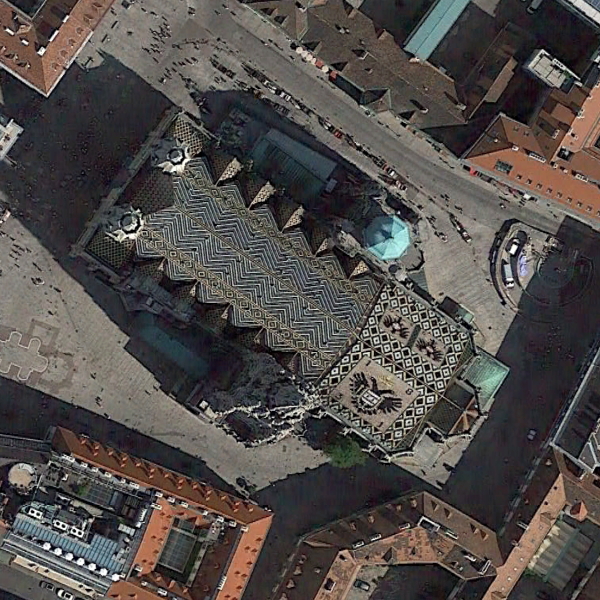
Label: Church